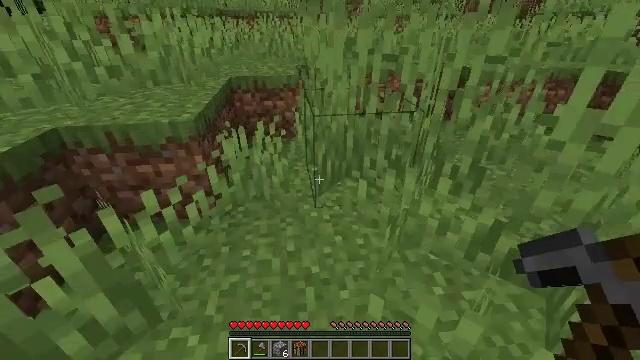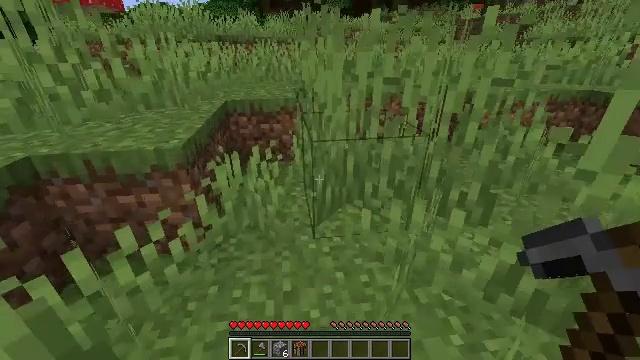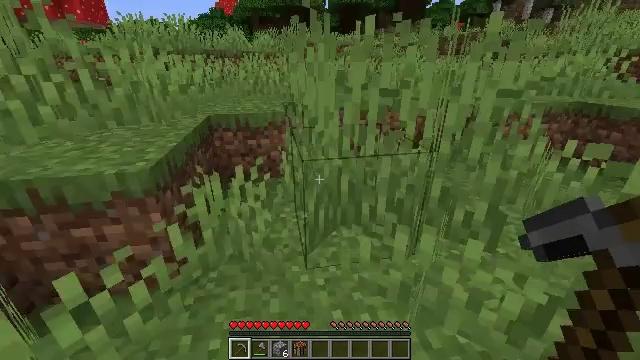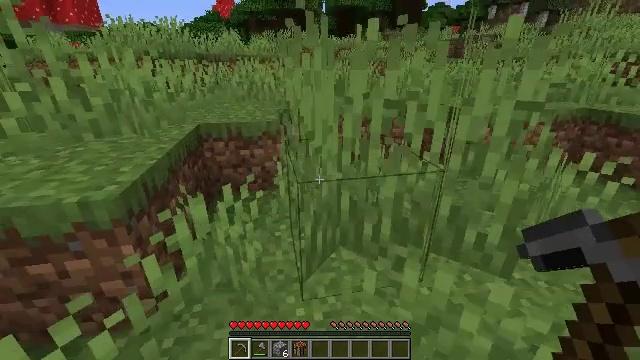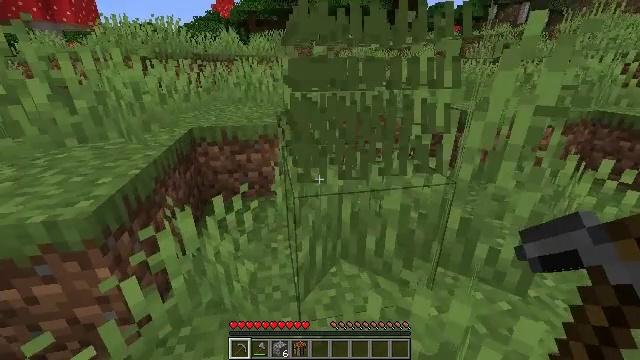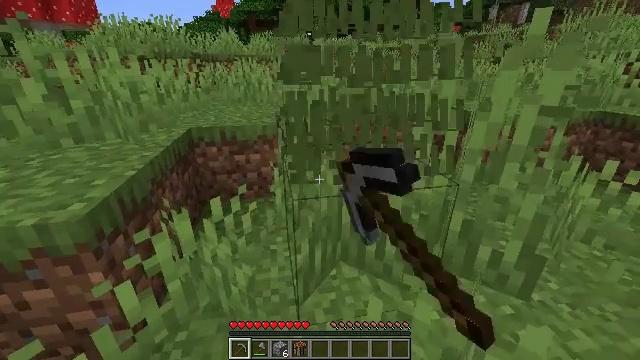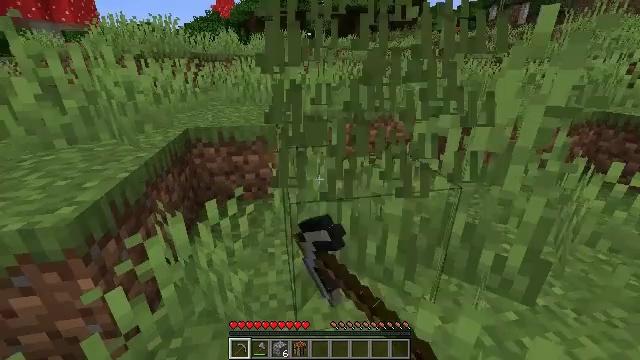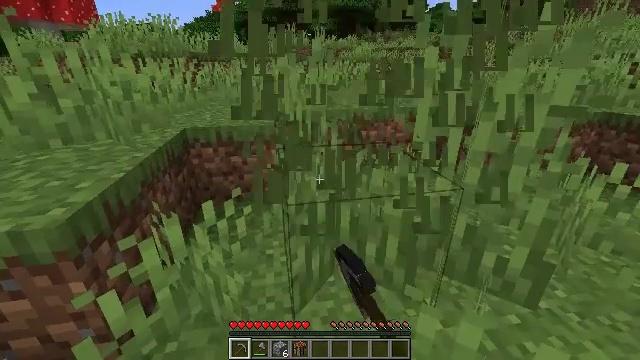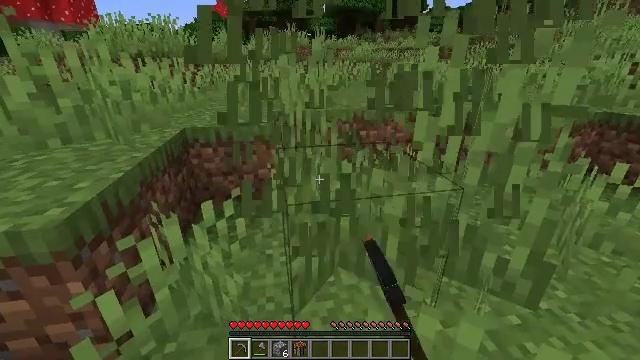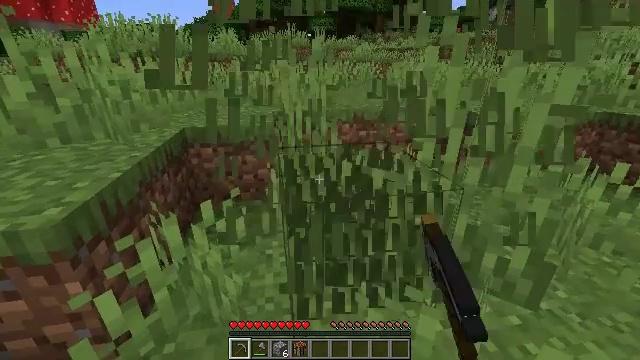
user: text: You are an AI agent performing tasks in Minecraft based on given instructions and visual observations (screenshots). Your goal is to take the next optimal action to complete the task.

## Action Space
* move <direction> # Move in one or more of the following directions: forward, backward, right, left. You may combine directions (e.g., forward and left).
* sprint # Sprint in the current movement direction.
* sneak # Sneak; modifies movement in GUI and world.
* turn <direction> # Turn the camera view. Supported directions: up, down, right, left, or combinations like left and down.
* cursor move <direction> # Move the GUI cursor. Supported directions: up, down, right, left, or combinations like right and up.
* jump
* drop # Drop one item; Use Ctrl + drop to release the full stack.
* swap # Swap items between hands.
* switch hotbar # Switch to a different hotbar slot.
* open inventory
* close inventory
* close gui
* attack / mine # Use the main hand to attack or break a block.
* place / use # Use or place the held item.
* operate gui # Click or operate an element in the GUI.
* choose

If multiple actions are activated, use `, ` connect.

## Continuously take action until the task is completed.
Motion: motion action
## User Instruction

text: Collect tall grass by breaking it.
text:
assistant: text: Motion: move forward, turn up
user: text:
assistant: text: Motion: move forward, turn right and up
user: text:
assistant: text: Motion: move forward
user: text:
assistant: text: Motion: attack / mine
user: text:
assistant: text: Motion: attack / mine
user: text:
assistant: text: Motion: no_op
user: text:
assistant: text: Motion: no_op
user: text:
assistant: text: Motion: no_op
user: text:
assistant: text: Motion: no_op
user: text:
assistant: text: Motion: no_op